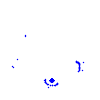
Particle: electron